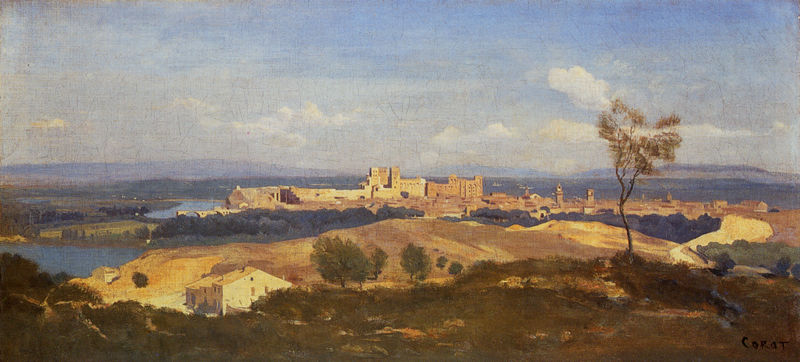
Titel: Avignon. Une Vue prise de Villeneuve-les-Avignon, Avignon von Villeneuve-les-Avignon aus gesehen
Künstler: Jean Baptiste Camille Corot
Standort: London
Institution: National Gallery
Schlagwörter: baum, berg, blau, blätter, felsen, gemälde, himmel, meer, schatten, wasser, weiß, wolken, aquarell, bäume, fluss, gelb, grün, impressionismus, kirchturm, landschaft, ocker, see, stadt, ufer, äste, abend, braun, bunt, fenster, frankreich, hell, holz, licht, schwarz, skizze, ausblick, blick, dach, gebäude, gras, haus, rot, schloss, tiere, wiese, wolke, expressionismus, flasche, stein, steine, weit, signatur, öl, ast, bach, baumstamm, ferne, horizont, häuser, hügel, morgen, natur, weite, brücke, busch, büsche, flach, gewässer, kirche, sonne, sträucher, wiesen, land, realismus, kontrast, renaissance, tal, wald, turm, deutschland, aussicht, spanien, sommer, strand, ansicht, italien, perspektive, süden, vedute, studie, lehm, berge, farben, gebirge, risse, dorf, dächer, mauer, dunkelgrün, dunst, graphik, breitformat, herbst, signiert, vogelperspektive, flus, romantik, ölgemälde, treppen, blue, church, oil, white, france, green, painting, yellow, bucht, kirchen, panorama, regen, stadtansicht, burg, kloster, türme, palast, dom, seen, pleinair, festung, flusslandschaft, wälder, leinwand, friedhof, ölmalerei, ritter, rom, mauern, buschwerk, clouds, sky, tree, rotbraun, mittelalter, sonnenschein, florenz, building, hills, house, lake, landscape, mountain, mountains, sand, sea, water, griechenland, houses, trees, fernsicht, lichtquelle, freilicht, freilichtmalerei, schattig, barbizon, pinie, coast, forest, grass, river, breit, städte, fort, castle, impressionism, provence, weise, wind, town, corot, flüsse, mittelmeer, city, kubus, länge, walls, geäude, buildings, camille corot, kiche, himml, ausflugsziel, camille, cokat, corat, jean baptiste camille corot, landschaft im süden, mittelatlerstadt, schattenzone, vrücke, wäld, überschau, foreground, impressionist, desert, hus, sku, pain, scenery, fortress, 19. jahrhundert, wolken#, säuder, panoramic view, old town, wiew from the hill, peisas, dorf#dach, city walls, watrr